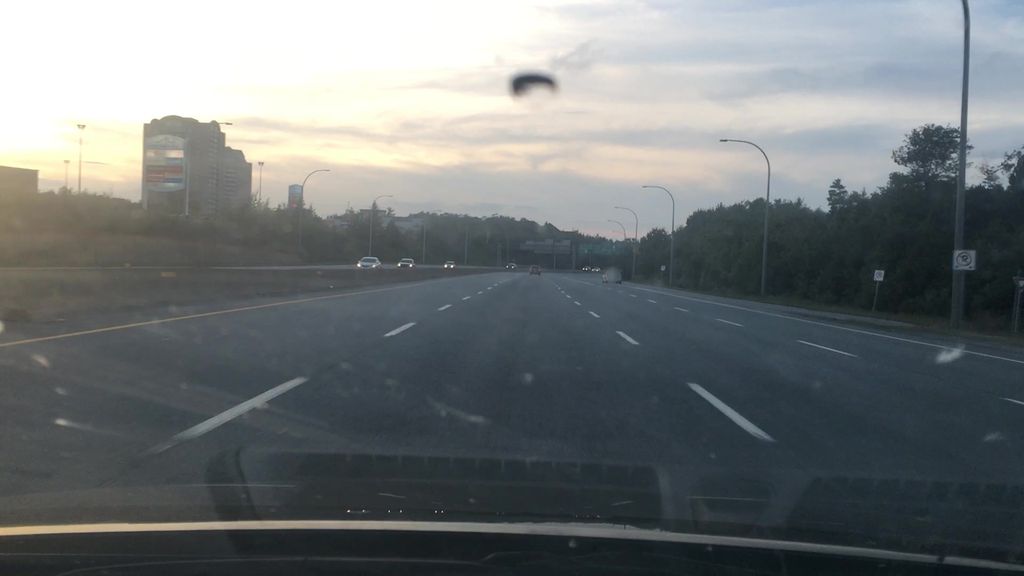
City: halifax